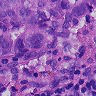
Metastatic tissue present: yes